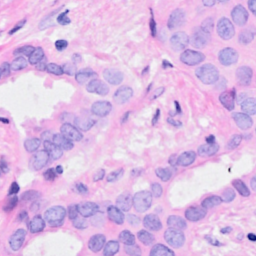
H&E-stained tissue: Breast